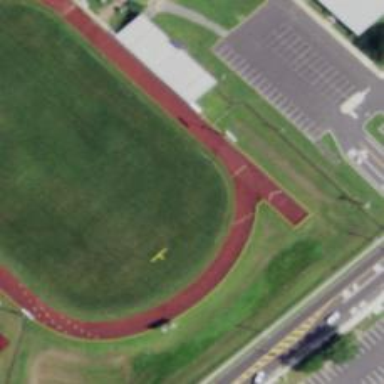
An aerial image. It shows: Track located within leisure land area.